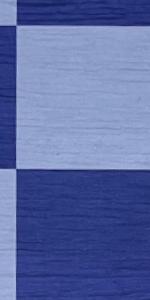
Label: Empty